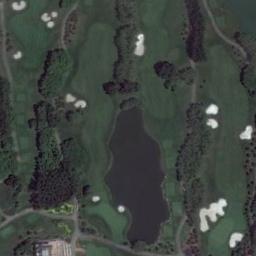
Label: golf_course